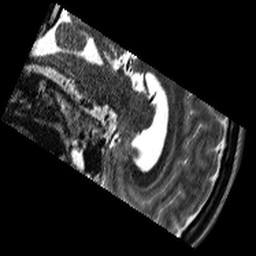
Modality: T2w
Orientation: sagittal